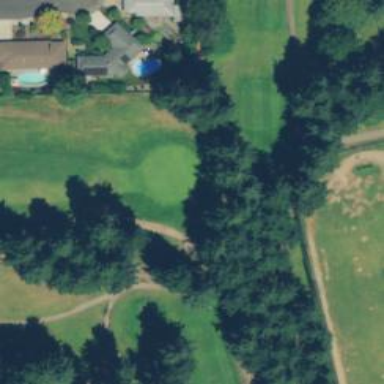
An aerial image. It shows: Service road designated as golf cart path.